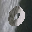
Label: 0